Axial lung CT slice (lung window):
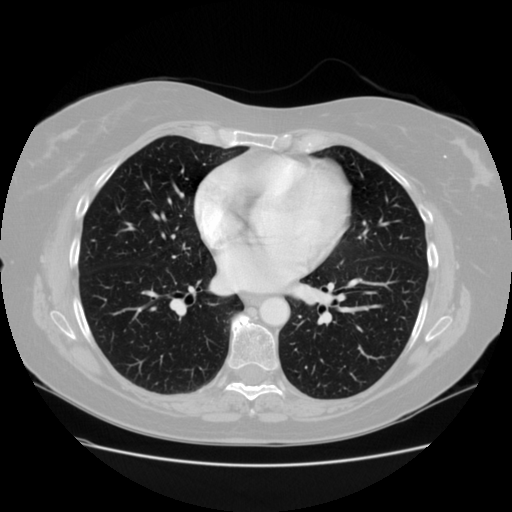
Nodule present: no